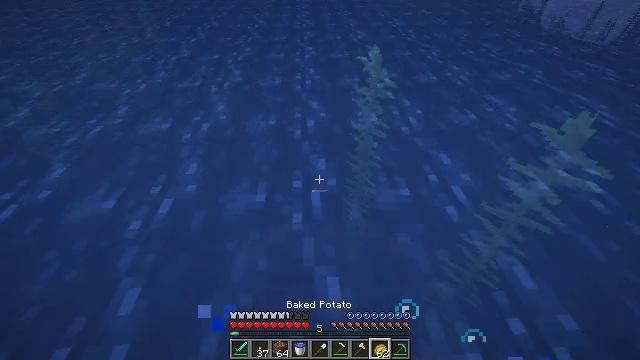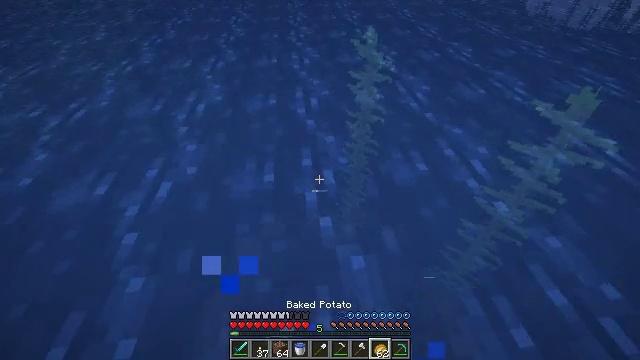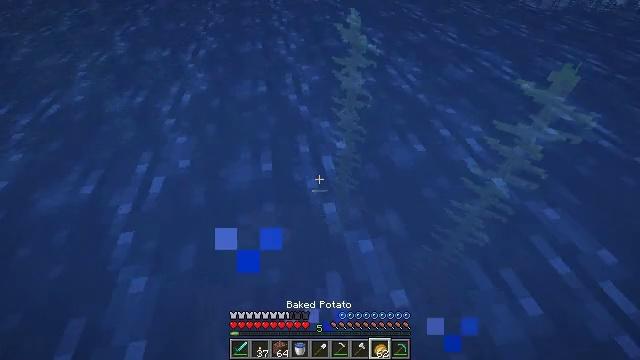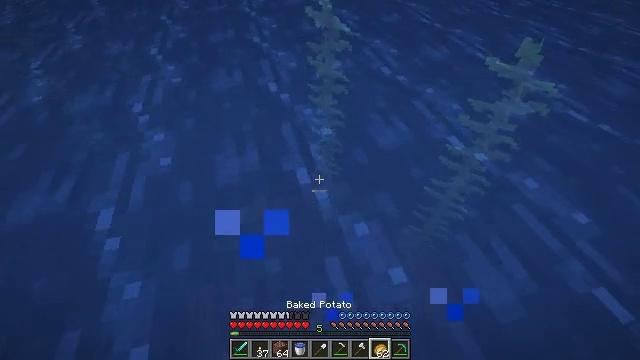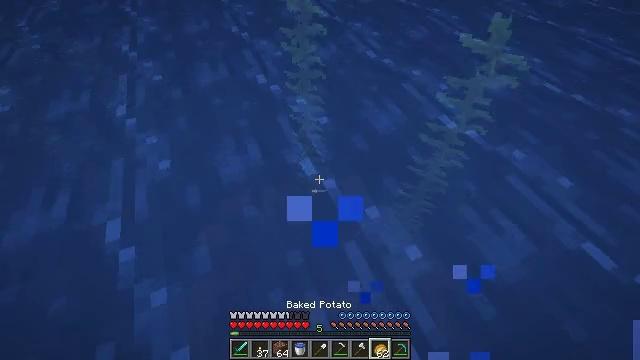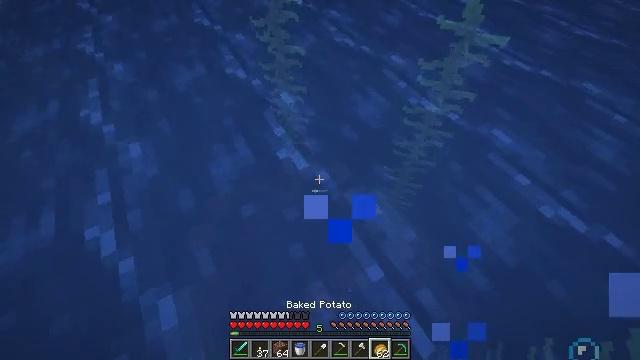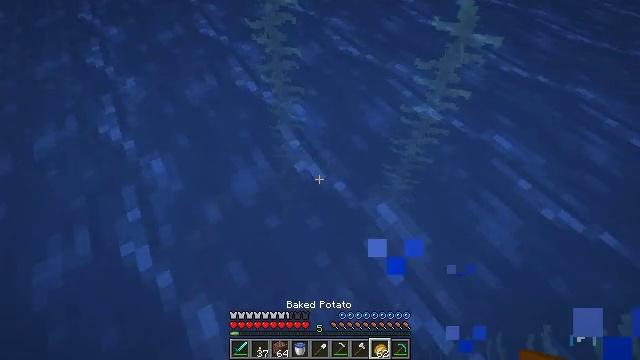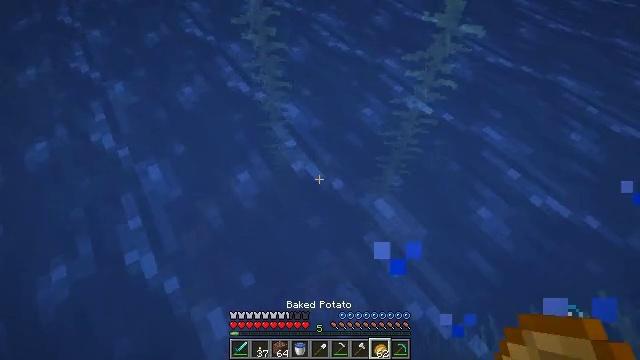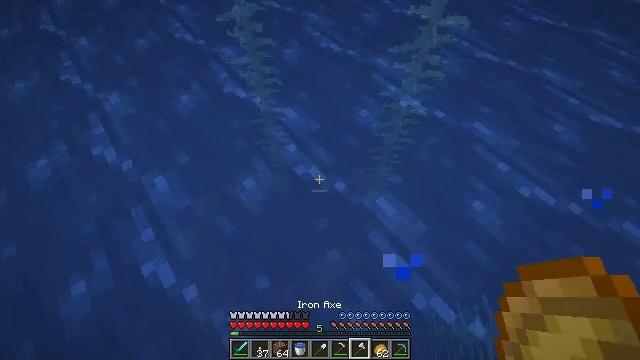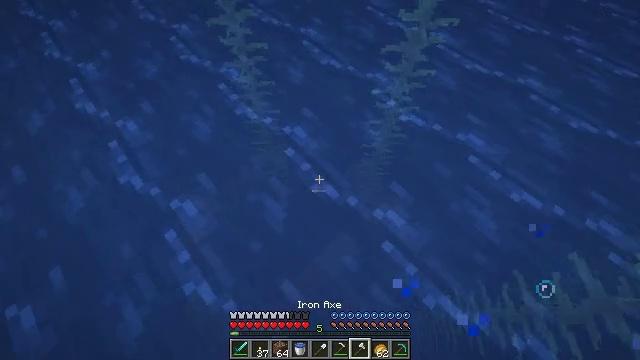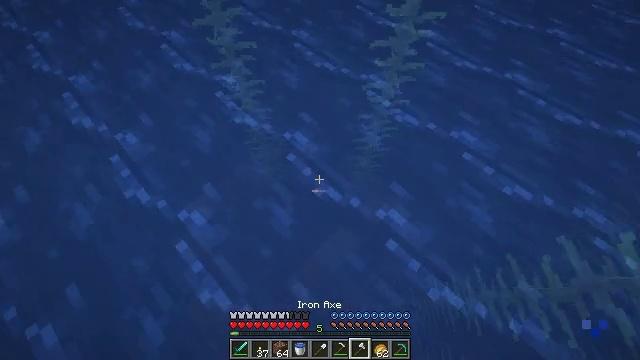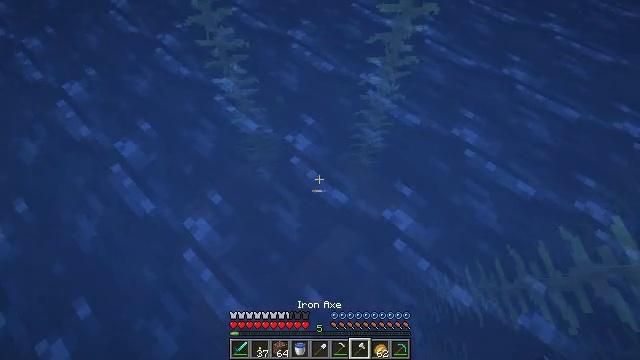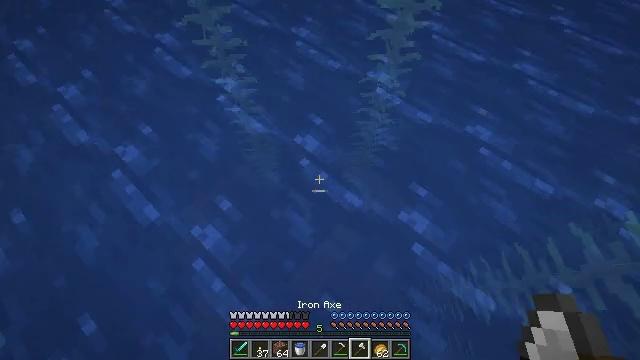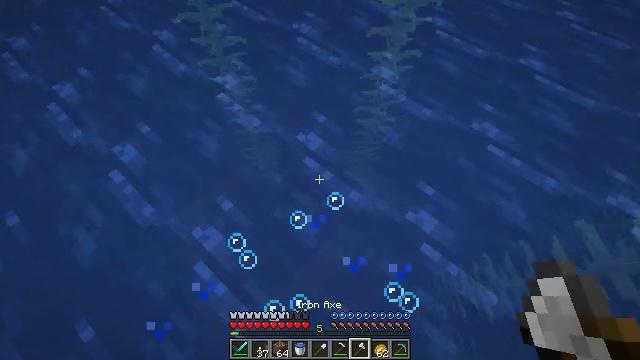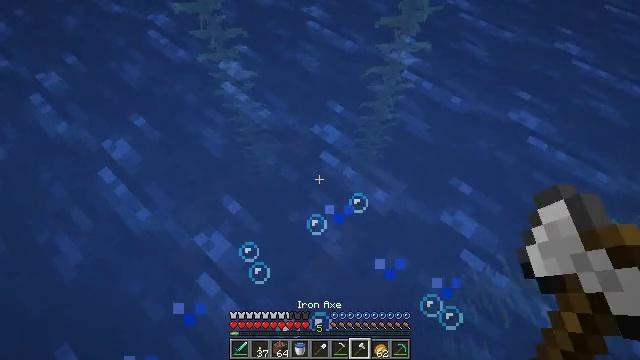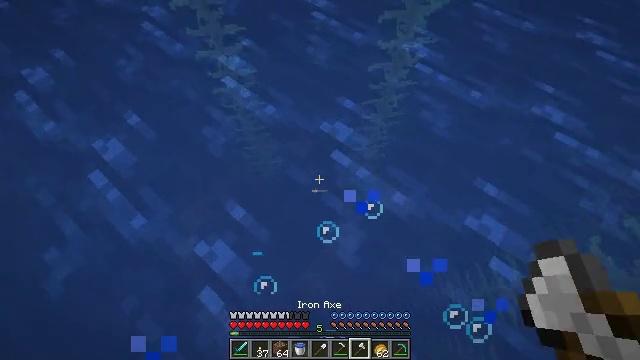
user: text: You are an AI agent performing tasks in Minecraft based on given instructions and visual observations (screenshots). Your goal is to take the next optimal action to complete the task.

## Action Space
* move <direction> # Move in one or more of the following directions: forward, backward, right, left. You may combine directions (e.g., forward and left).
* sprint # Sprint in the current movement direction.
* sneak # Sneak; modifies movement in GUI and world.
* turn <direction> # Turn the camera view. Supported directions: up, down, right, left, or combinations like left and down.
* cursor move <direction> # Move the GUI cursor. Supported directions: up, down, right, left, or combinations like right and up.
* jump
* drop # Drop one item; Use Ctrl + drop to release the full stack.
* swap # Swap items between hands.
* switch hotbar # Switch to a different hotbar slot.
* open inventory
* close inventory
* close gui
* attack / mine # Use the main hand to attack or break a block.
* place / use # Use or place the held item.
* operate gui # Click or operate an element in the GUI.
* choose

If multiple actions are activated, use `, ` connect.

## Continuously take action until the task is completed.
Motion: motion action
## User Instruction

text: Gather dark oak slab from the structure.
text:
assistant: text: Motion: move left, turn right and down, jump
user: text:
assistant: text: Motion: move left, turn right and down, jump
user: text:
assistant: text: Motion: move left, turn right and down, jump
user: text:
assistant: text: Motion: move forward and move left, turn right and down, jump
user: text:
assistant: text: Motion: move forward and move left, turn right and down, jump
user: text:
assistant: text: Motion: move forward and move left, turn right, jump
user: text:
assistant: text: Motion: move forward and move left, turn right and down, jump
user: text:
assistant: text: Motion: move forward and move left, turn right and down, jump
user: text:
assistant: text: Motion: move forward and move left, turn right and down, jump
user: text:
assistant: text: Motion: move forward and move left, turn right and down, jump
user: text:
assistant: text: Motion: move forward and move left, turn right, jump
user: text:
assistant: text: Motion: move forward and move left, turn right, jump
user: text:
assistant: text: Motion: move forward and move left, jump
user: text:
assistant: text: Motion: move forward, jump
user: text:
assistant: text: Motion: move forward, jump
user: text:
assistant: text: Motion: move forward, turn right, jump
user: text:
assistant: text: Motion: move forward
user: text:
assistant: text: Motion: move forward
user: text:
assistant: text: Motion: move forward, turn right
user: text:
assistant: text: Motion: move forward, turn right
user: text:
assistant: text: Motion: move forward, turn right
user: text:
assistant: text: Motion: move forward, sneak, turn right
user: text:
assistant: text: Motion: move forward, sneak, turn right
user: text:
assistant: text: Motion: sneak, turn right and down
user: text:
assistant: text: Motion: sneak, turn right and down
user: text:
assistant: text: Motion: sneak, turn right and down
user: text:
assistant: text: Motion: sneak, turn right and down
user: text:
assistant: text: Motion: sneak, turn right and down
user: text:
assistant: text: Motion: sneak, turn left and down
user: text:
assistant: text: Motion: sneak